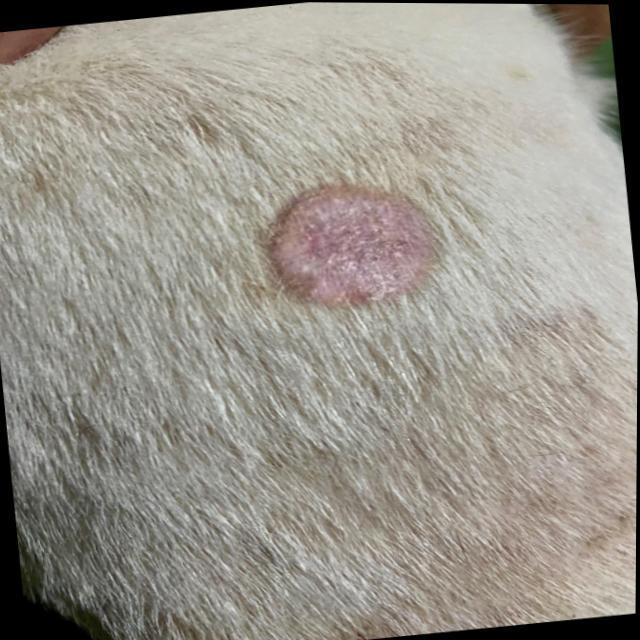
Canine ringworm (Dermatophytosis) — fungal infection caused by Microsporum or Trichophyton. Presents with circular alopecia, scaling, crusting, and broken hairs.